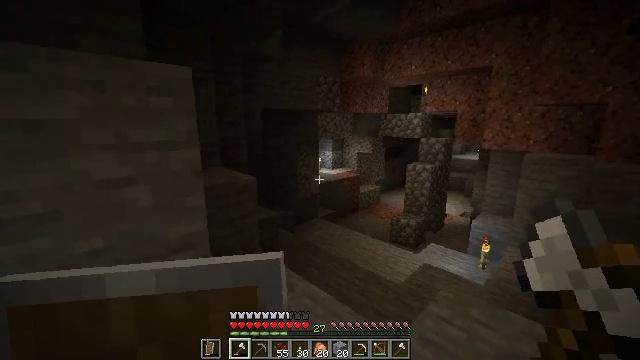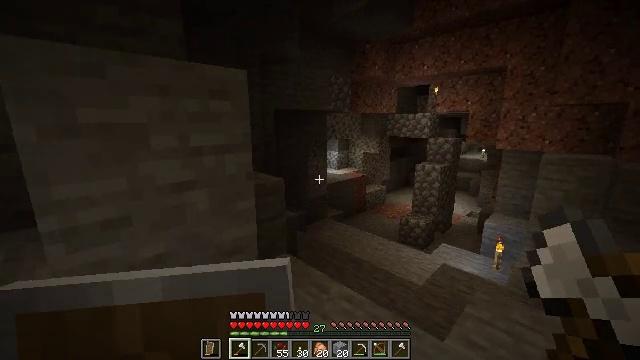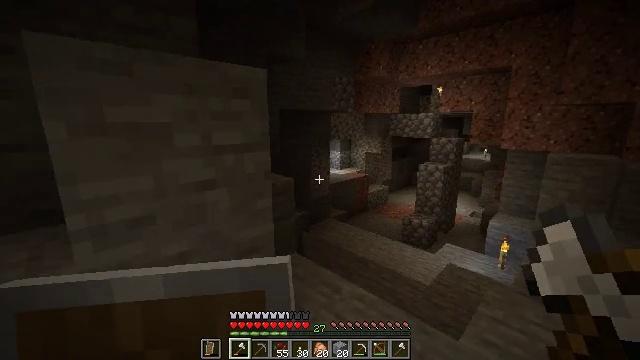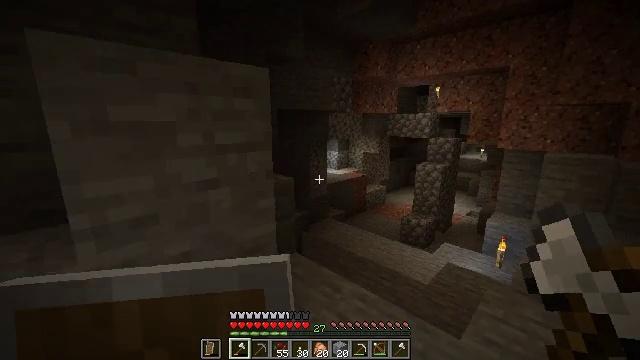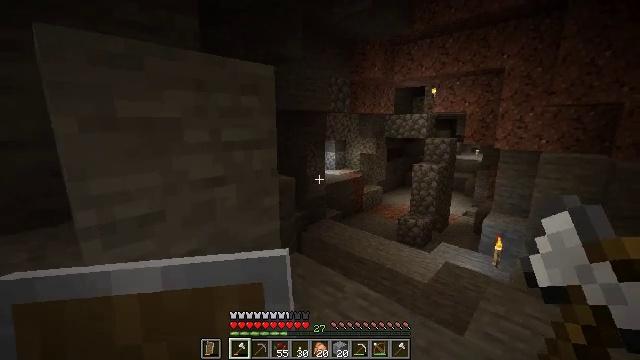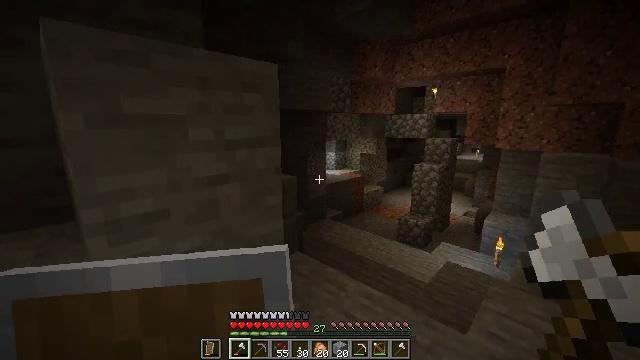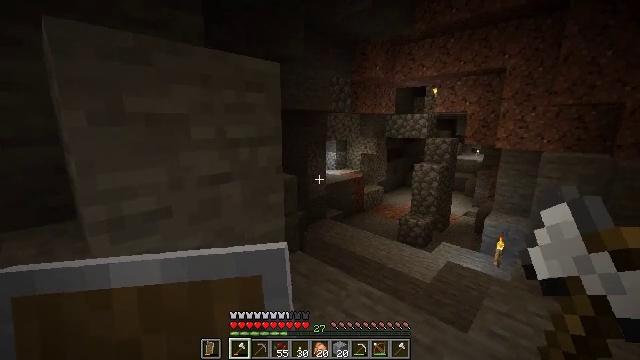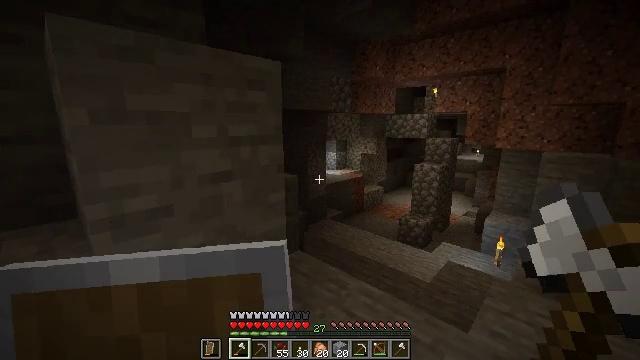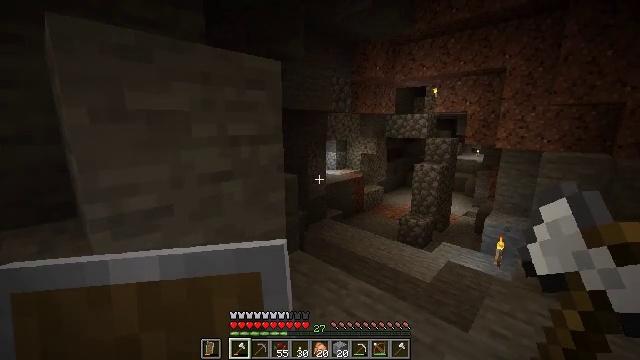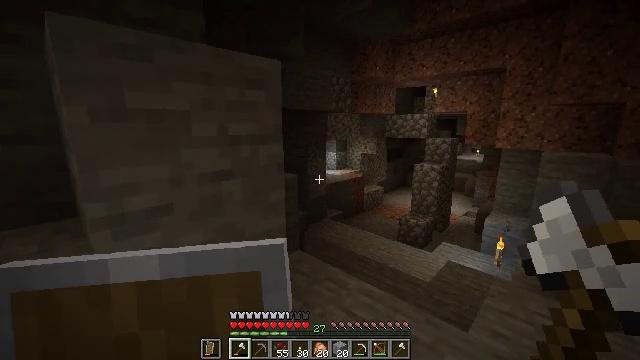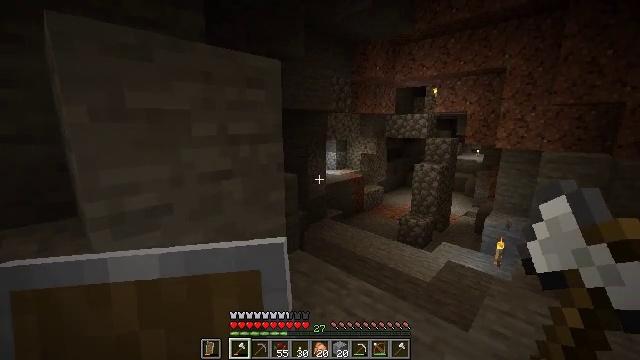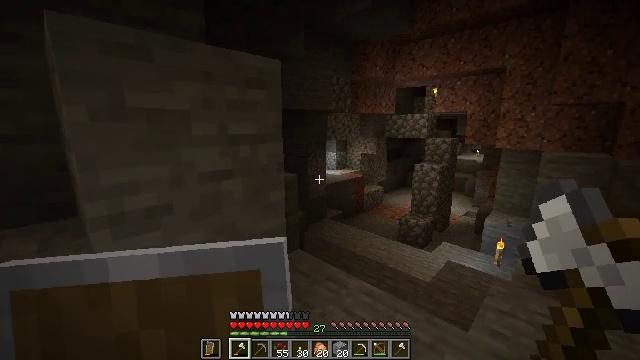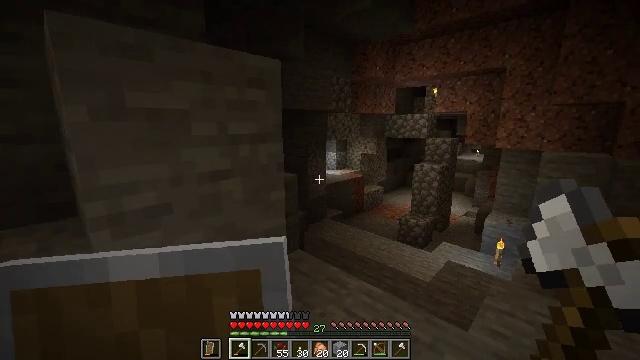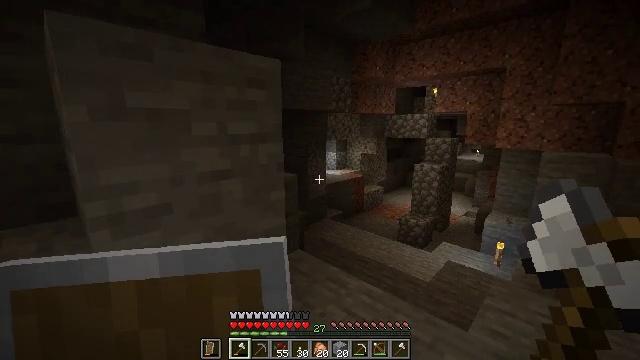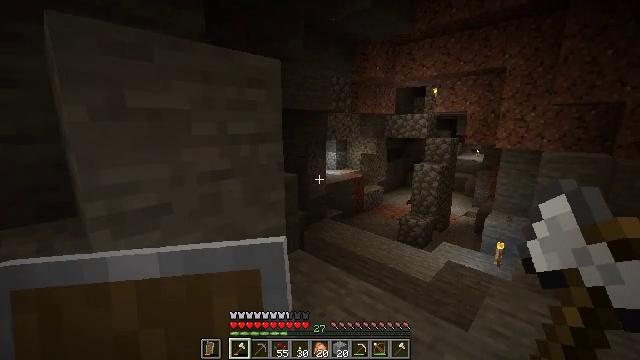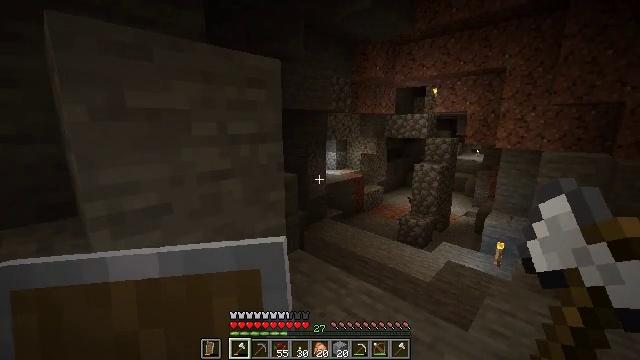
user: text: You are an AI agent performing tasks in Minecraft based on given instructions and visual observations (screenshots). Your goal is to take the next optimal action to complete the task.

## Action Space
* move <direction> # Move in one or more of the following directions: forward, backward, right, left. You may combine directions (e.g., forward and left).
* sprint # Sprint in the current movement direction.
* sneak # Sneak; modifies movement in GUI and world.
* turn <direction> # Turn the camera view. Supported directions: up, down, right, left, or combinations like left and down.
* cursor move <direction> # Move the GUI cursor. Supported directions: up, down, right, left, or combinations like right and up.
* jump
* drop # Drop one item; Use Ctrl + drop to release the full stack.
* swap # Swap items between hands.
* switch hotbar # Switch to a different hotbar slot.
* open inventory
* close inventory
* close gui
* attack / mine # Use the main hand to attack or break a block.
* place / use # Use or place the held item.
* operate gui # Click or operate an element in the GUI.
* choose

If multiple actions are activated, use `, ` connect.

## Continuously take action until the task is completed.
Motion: motion action
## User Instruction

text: Collect gold ore for smelting.
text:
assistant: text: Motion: move left
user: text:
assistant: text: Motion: no_op
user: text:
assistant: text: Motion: no_op
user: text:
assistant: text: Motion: no_op
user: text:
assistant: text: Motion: no_op
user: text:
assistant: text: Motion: no_op
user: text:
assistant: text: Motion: no_op
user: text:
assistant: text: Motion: no_op
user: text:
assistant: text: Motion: no_op
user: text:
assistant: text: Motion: no_op
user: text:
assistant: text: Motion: no_op
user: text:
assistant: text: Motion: no_op
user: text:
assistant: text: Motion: no_op
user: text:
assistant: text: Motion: no_op
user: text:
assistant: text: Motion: no_op
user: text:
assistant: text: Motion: no_op
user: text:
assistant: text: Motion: no_op
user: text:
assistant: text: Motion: turn right
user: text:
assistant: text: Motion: move right, turn right and up
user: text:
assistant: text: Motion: move right, turn right and down
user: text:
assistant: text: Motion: move forward and move right, turn right and down
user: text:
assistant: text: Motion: move forward and move right, turn right
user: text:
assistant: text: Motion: move forward and move right, turn left
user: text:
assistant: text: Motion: move forward and move right
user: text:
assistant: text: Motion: move forward
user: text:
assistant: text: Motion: move forward
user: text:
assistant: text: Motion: move forward
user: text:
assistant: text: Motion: move forward
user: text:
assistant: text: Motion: move forward
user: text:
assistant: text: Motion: move forward